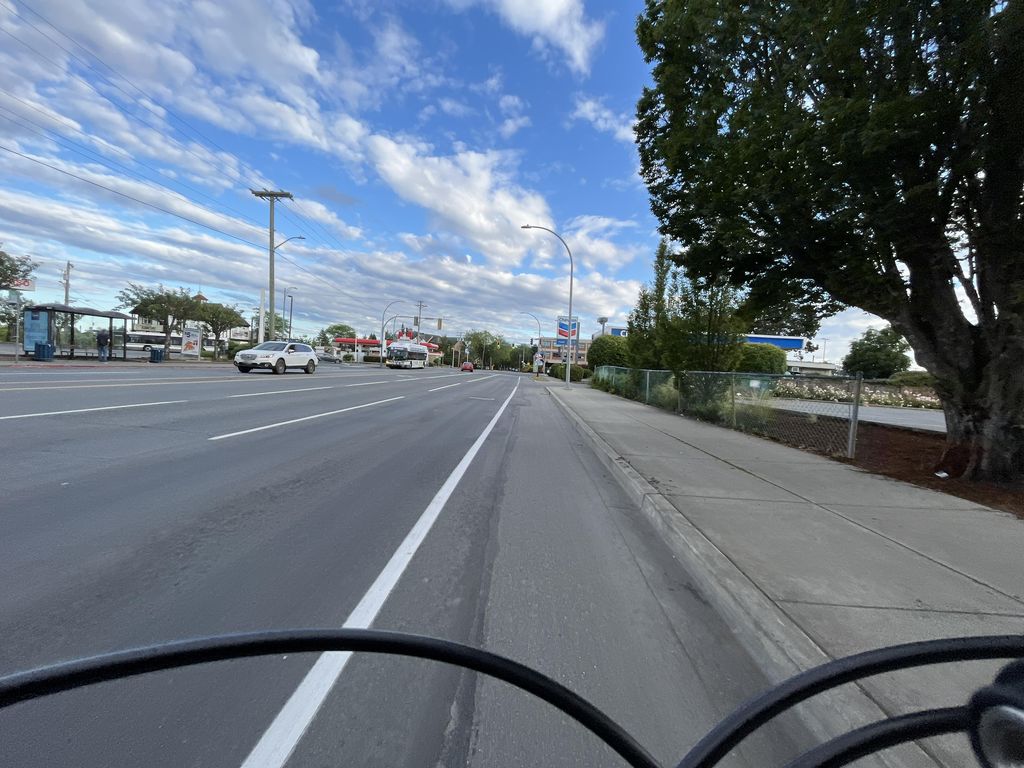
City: victoria